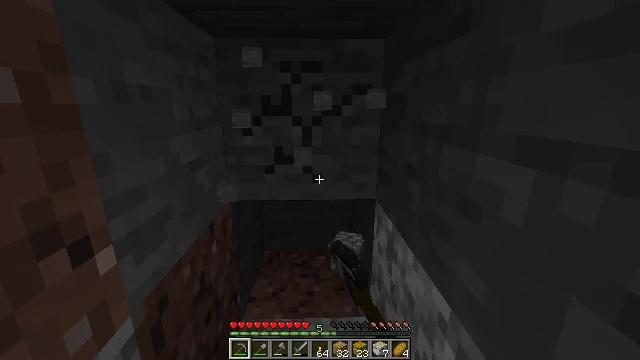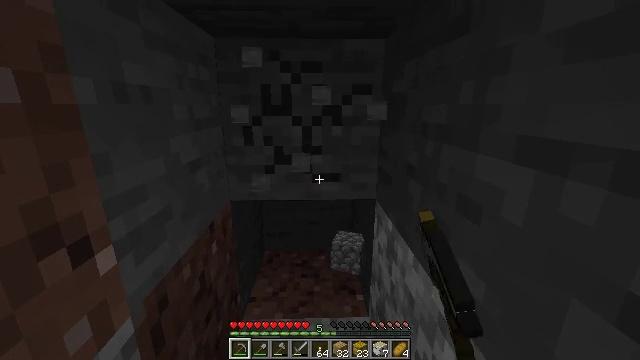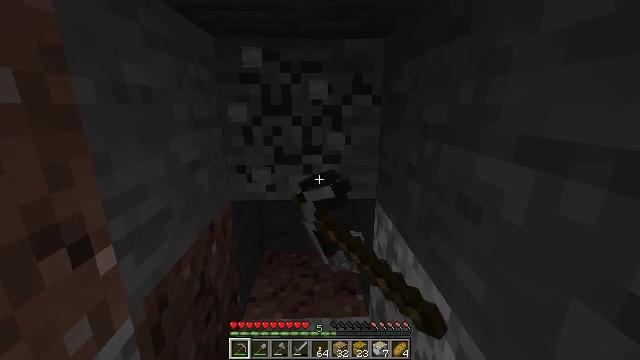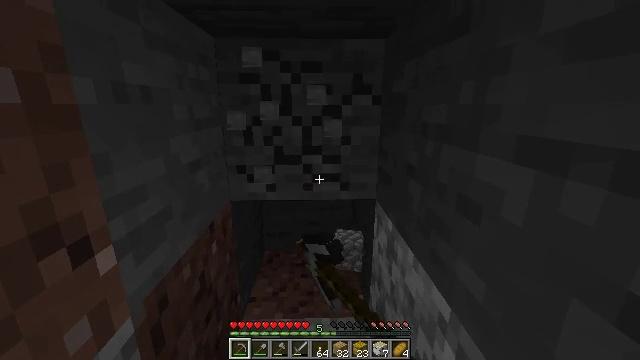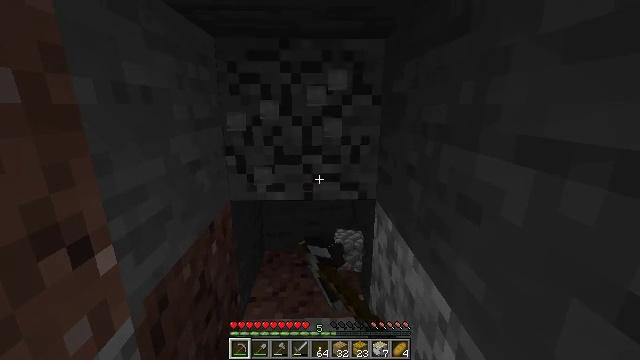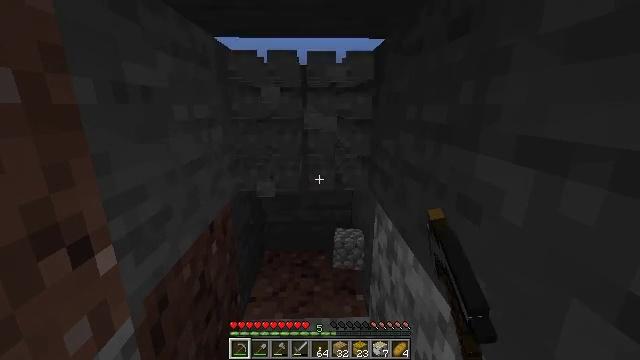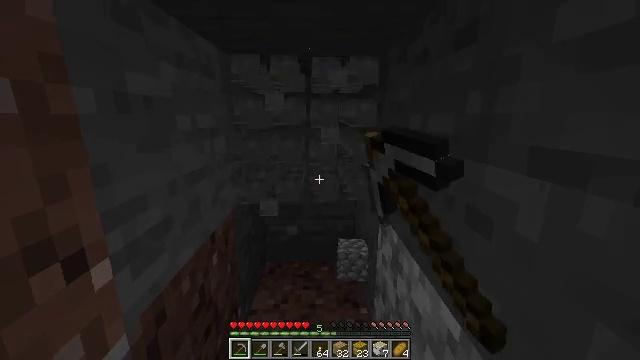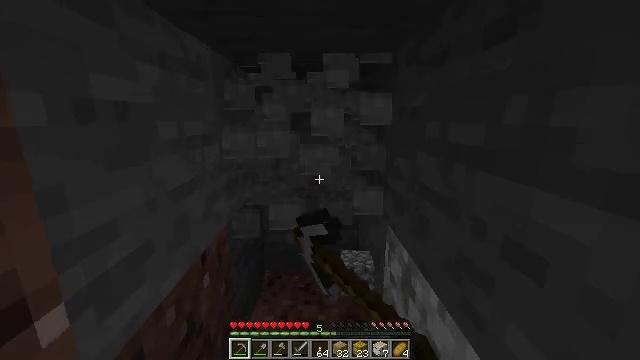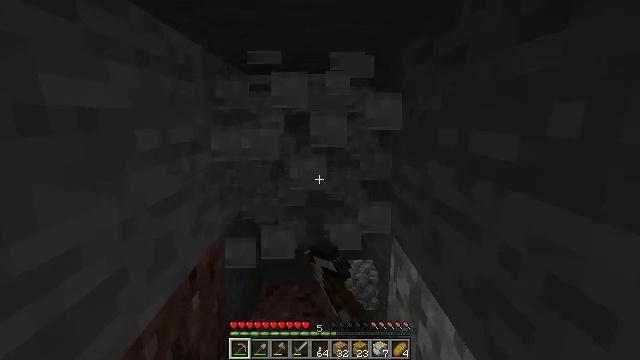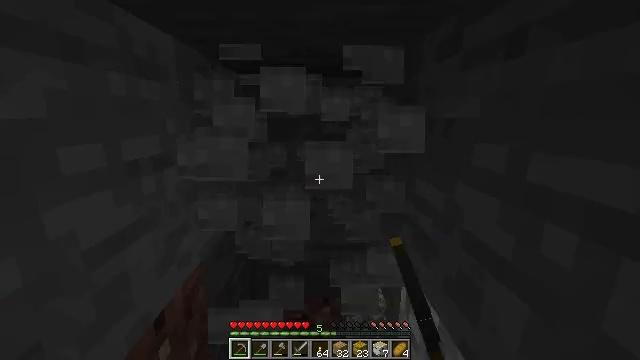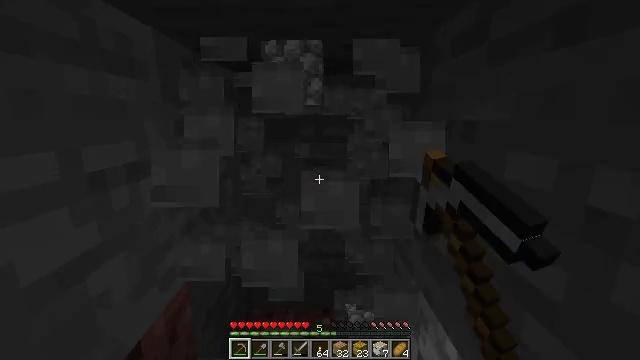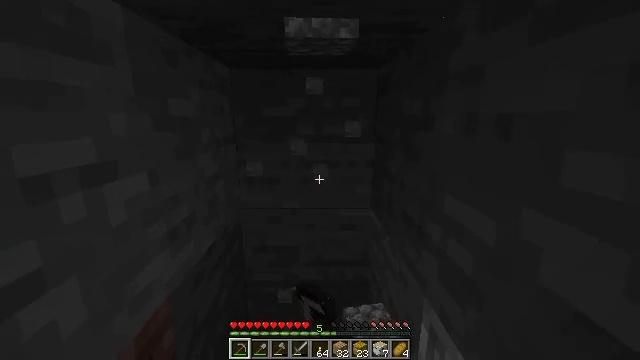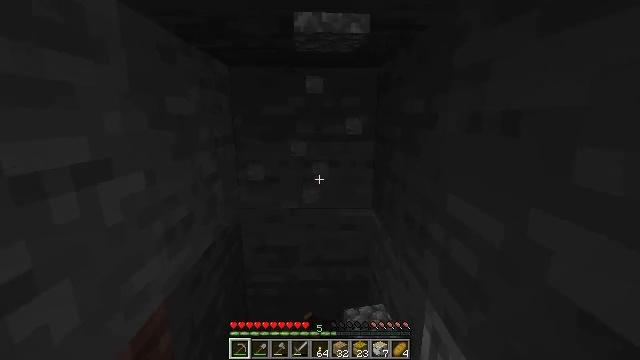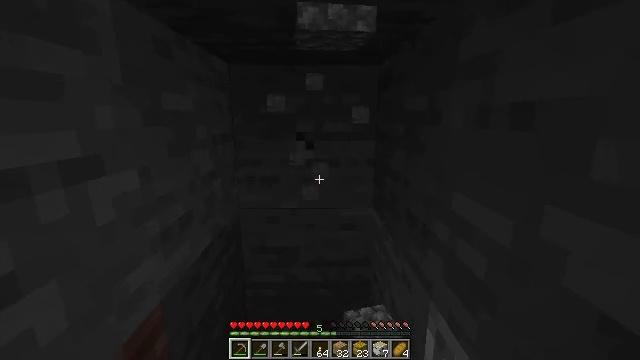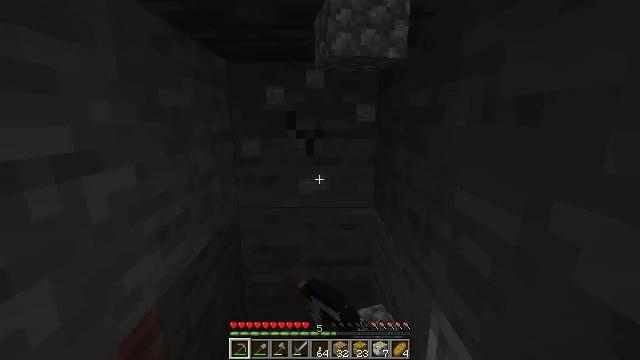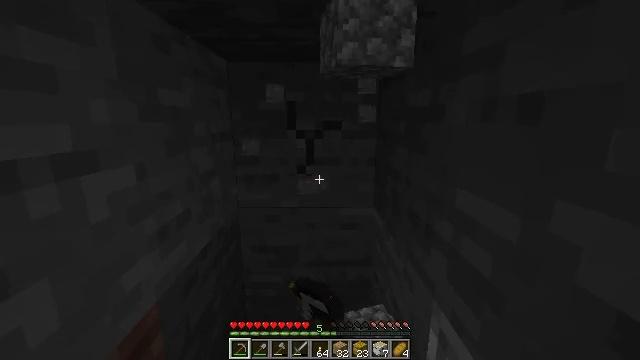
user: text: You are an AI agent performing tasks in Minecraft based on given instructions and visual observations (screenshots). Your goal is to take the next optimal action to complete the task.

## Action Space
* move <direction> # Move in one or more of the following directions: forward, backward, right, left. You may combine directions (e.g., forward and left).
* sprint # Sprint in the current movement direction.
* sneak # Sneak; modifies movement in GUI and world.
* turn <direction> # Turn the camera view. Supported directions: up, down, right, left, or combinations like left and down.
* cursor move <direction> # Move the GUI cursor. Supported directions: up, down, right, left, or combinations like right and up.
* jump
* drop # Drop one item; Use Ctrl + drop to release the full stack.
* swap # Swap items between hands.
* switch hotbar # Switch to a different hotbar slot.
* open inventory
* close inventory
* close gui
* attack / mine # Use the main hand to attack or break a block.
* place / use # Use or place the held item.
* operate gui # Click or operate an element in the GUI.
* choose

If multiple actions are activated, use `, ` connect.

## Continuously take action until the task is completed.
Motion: motion action
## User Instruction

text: Collect stone from the mine.
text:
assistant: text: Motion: attack / mine
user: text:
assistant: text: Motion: attack / mine
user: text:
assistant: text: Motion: attack / mine
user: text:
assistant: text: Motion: attack / mine
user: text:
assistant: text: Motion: attack / mine
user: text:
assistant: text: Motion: move forward, turn up, attack / mine
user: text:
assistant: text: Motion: move forward, attack / mine
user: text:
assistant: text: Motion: move forward, attack / mine
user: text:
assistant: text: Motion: move forward, attack / mine
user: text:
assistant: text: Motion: attack / mine
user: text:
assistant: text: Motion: attack / mine
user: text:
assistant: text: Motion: attack / mine
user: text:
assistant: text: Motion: attack / mine
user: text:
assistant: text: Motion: attack / mine
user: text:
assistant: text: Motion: attack / mine
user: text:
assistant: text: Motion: attack / mine
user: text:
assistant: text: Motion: attack / mine
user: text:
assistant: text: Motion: attack / mine
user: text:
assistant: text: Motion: attack / mine
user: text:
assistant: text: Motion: attack / mine
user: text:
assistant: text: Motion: attack / mine
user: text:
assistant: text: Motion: attack / mine
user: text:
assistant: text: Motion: attack / mine
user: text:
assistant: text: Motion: attack / mine
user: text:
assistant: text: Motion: attack / mine
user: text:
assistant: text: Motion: attack / mine
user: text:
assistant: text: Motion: attack / mine
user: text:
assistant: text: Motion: attack / mine
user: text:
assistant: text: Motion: attack / mine
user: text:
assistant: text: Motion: attack / mine